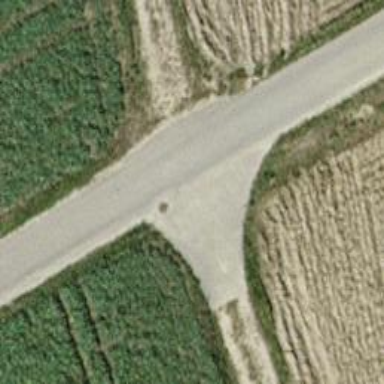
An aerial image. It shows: Asphalt road track with grade1 track quality suitable for agricultural vehicles.